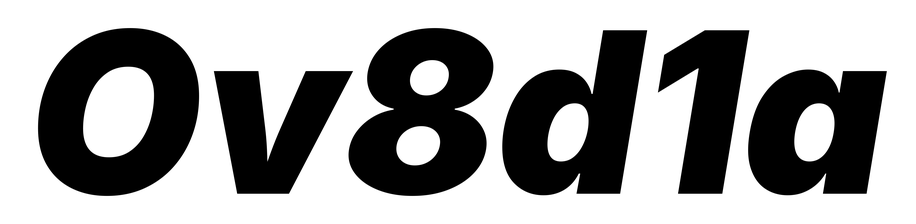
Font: Inter-Italic_Black_Italic